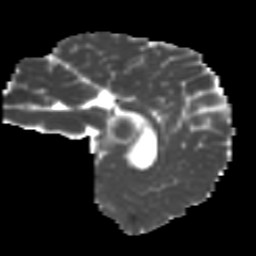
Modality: MD
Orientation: sagittal
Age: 17
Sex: male
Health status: ill
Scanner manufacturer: ge
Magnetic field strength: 3 T
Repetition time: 6.776 s
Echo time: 0.0794 s